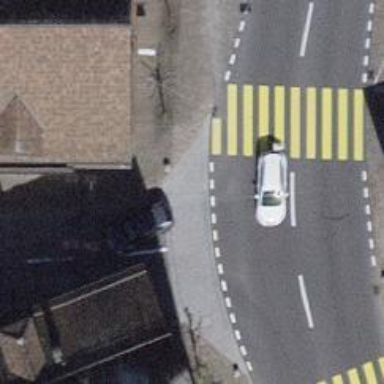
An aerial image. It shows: Kerb barrier.